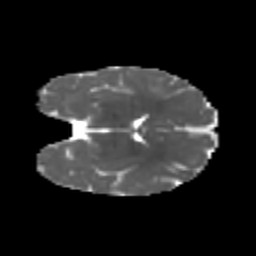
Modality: MD
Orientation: coronal
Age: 6
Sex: female
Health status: healthy